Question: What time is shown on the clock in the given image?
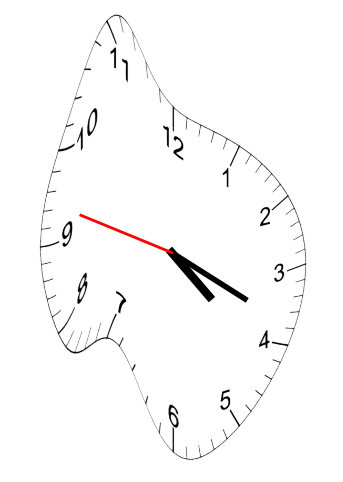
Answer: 04:18:47